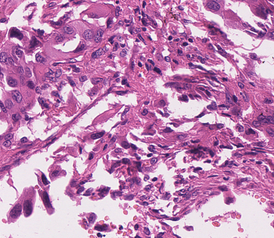
Tumor epithelial tissue: yes
Tumor-associated stroma tissue: yes
Normal tissue: no